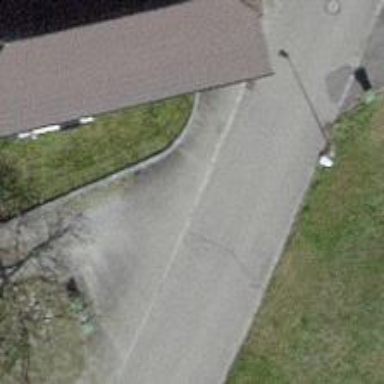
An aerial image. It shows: Residential road.